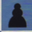
Piece: bP